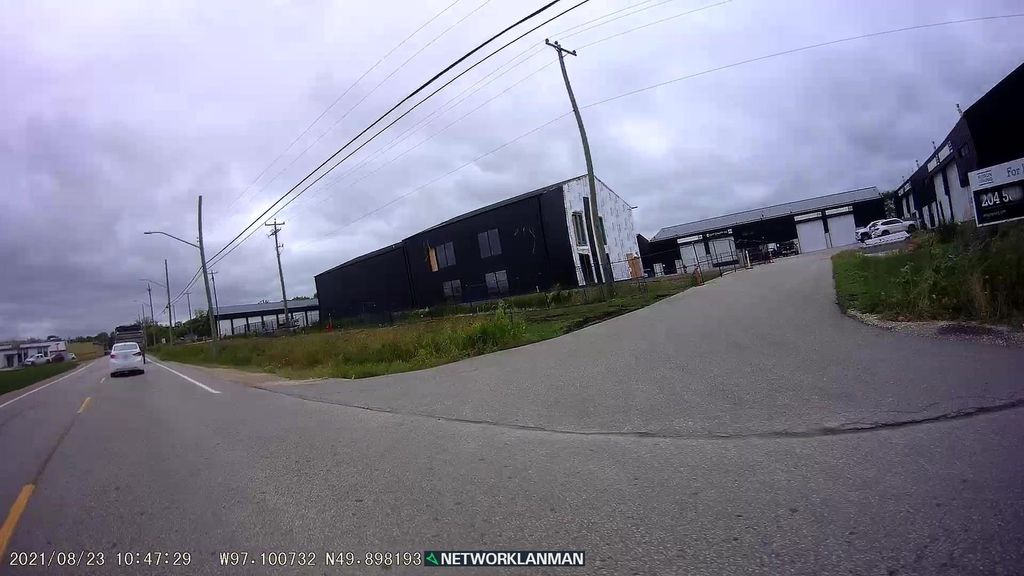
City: winnipeg